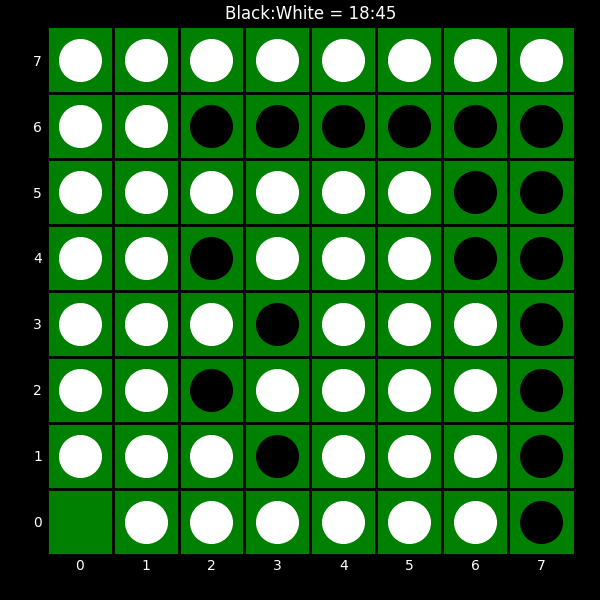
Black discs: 18
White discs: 45